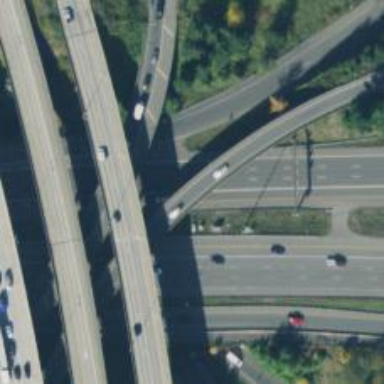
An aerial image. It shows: Bridge on motorway link.